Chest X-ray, AP view. Patient: 32 years old, sex M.
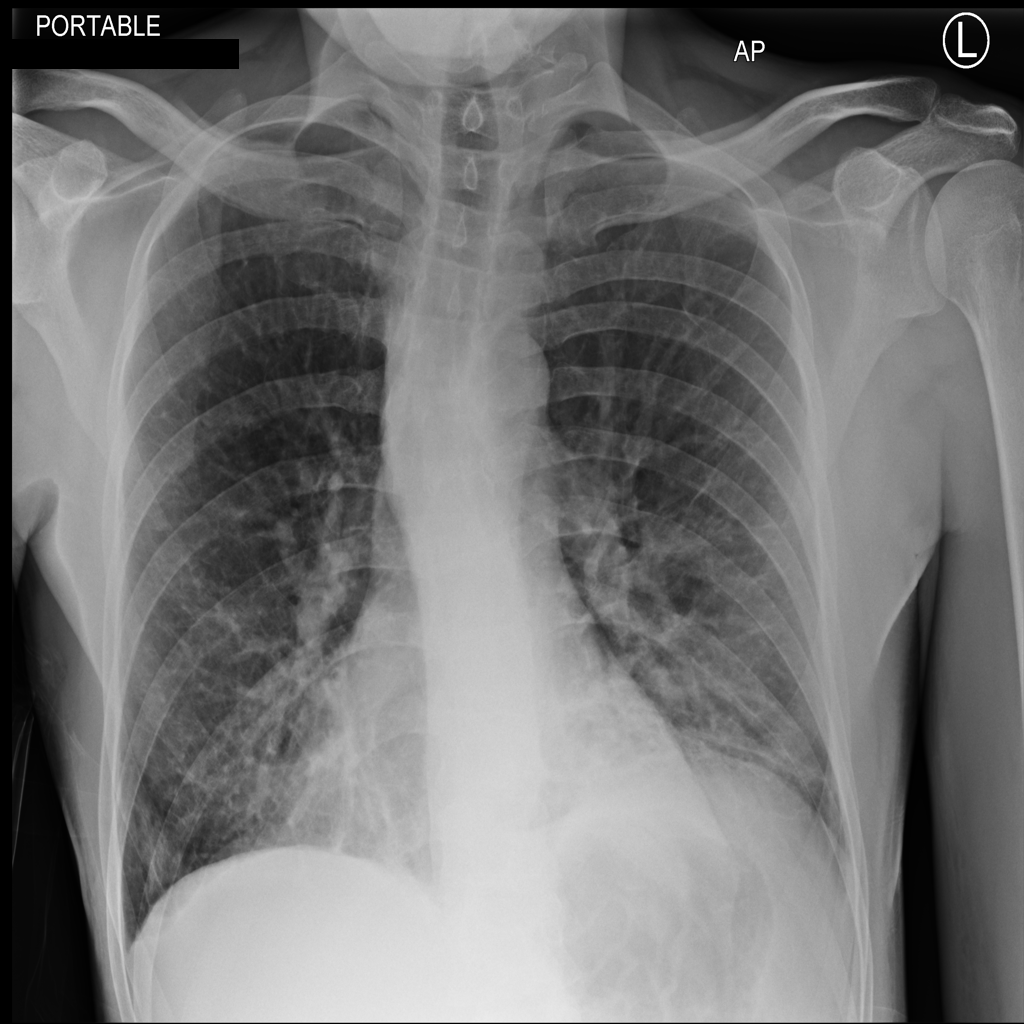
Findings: No Finding